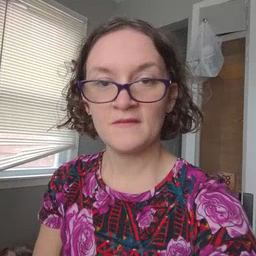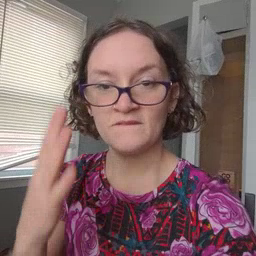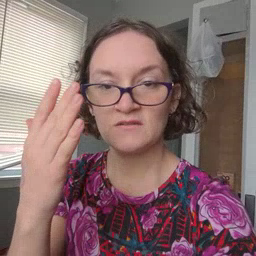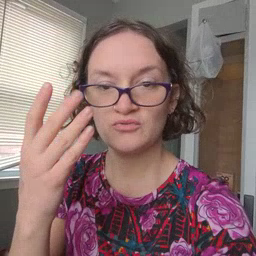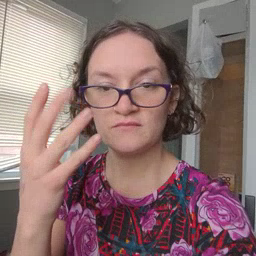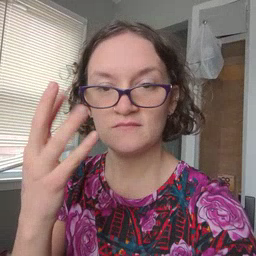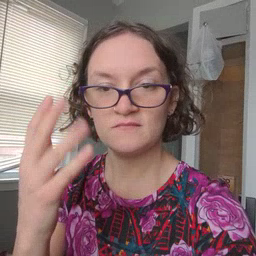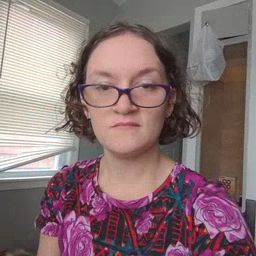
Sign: finger